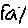
Label: square